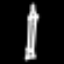
Label: pencil